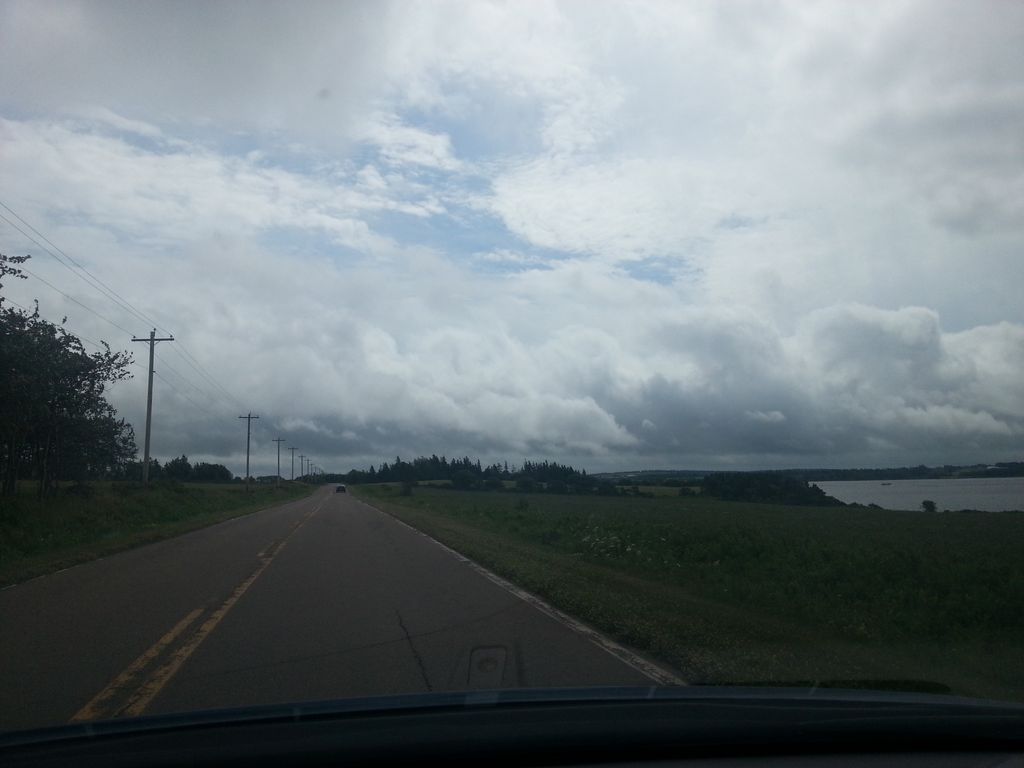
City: charlottetown